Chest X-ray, PA view. Patient: 47 years old, sex F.
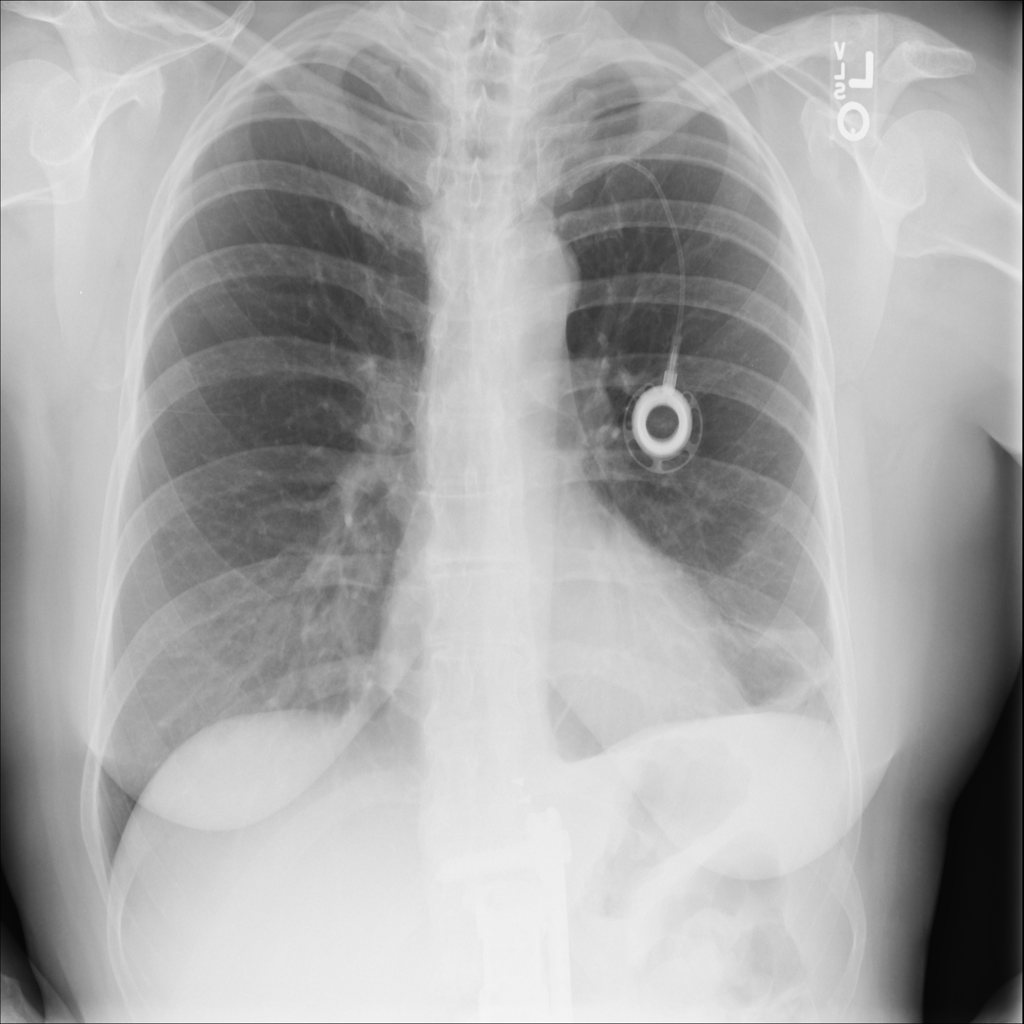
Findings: Effusion